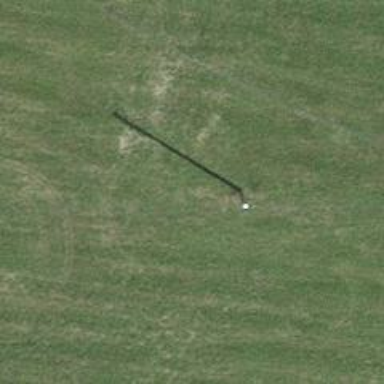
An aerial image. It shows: Utility pole in the area.